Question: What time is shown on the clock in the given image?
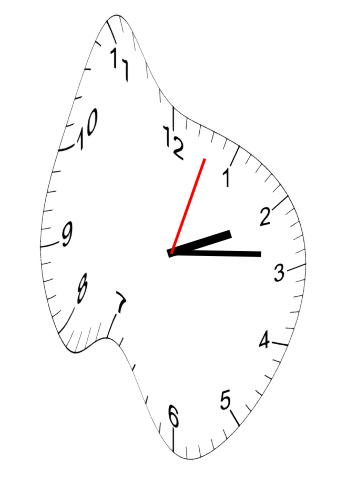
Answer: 02:14:03